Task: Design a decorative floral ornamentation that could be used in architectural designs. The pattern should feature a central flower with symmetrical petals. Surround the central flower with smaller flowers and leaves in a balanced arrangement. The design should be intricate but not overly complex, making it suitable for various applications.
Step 1389:
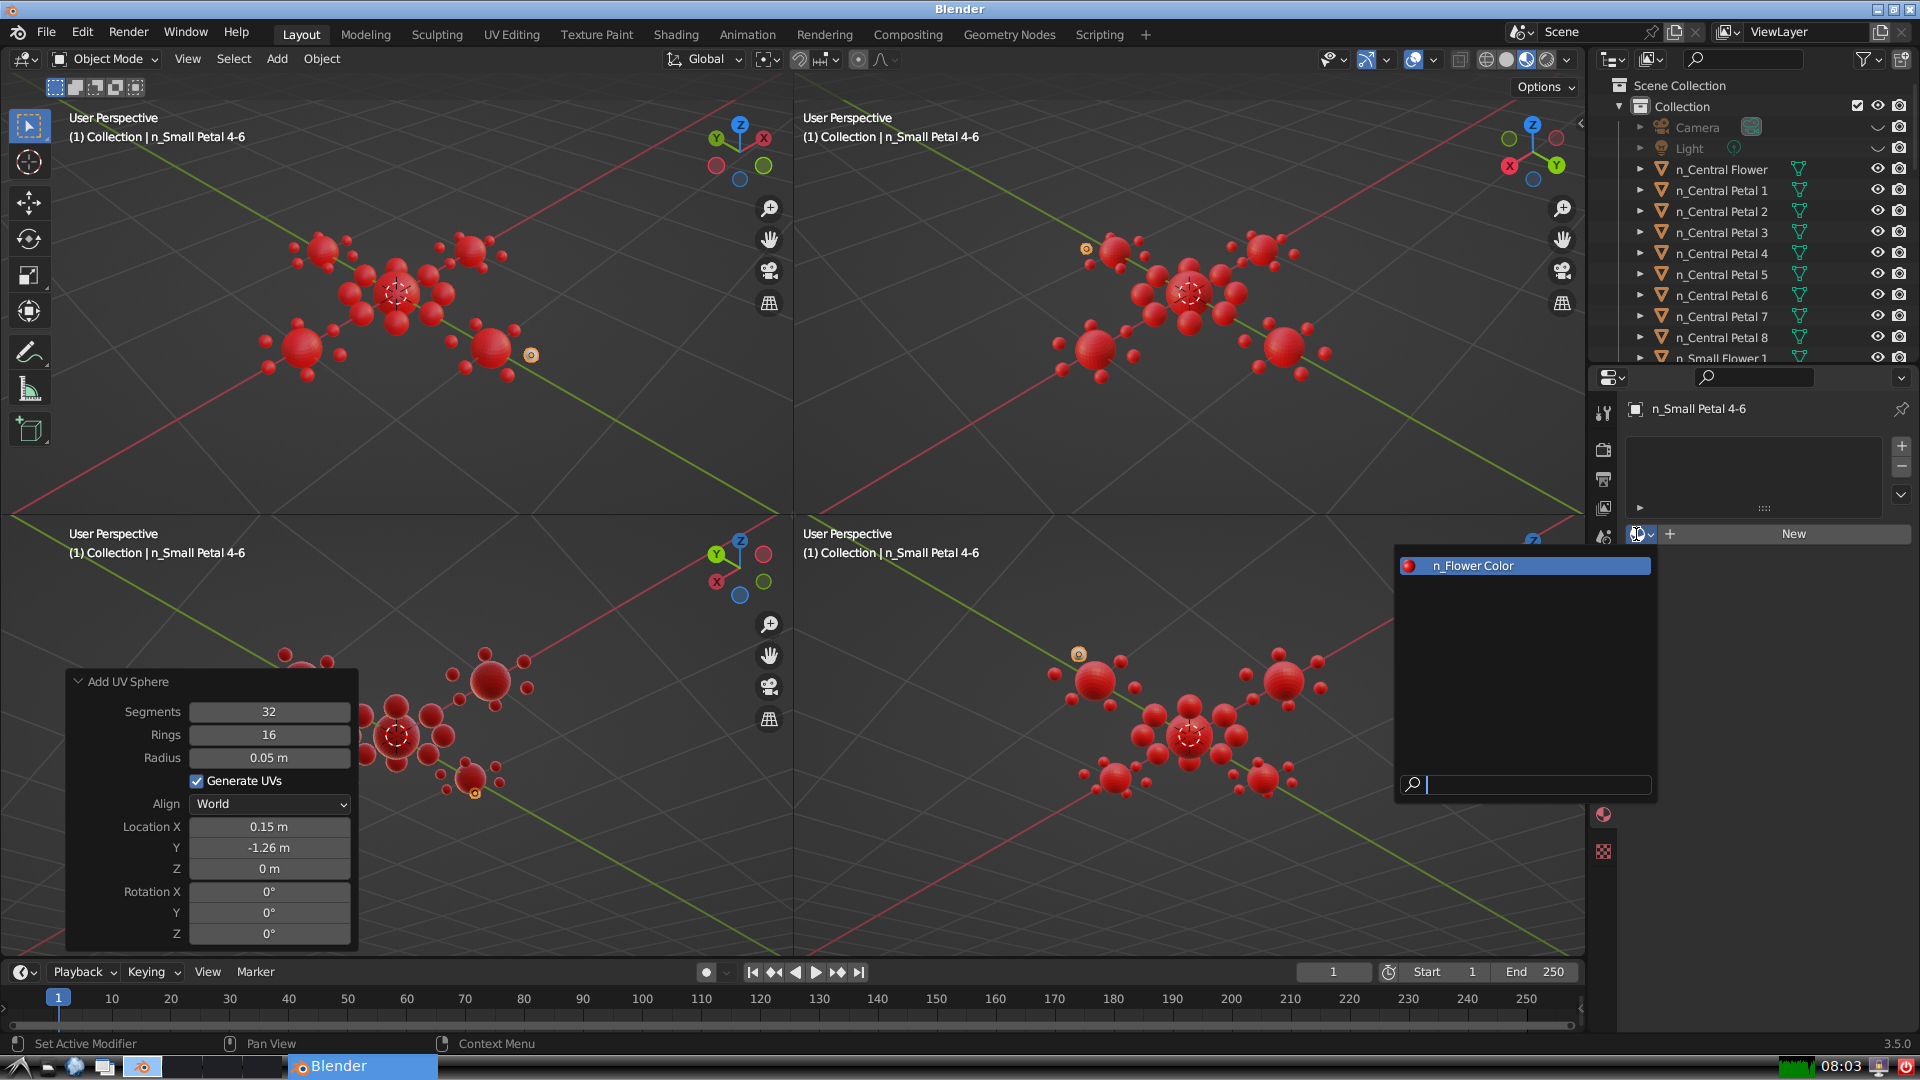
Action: input_text: n_Flower Color